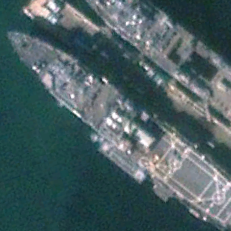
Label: combat